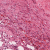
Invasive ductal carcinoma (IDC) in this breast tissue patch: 0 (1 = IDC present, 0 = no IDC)